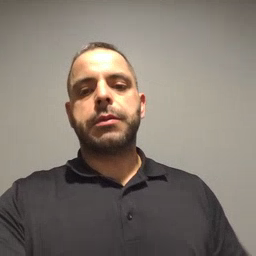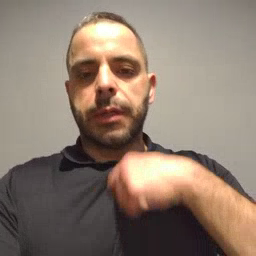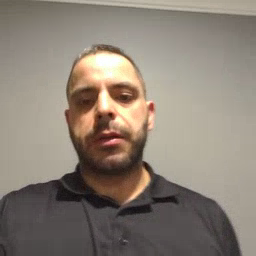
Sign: zipper